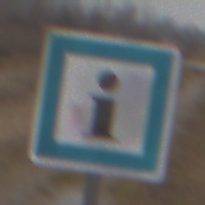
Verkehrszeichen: Informationsstelle
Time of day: Midday
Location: Outdoor (RoadRail)
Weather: Overcast
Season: NotSpecified
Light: Natural